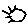
Label: sun